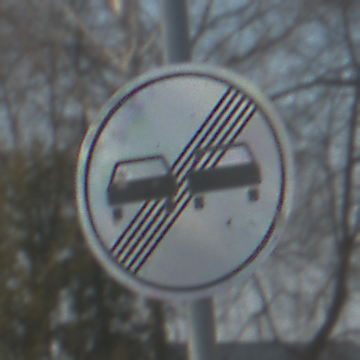
Verkehrszeichen: EndeUeberholverbot
Umgebung: Outdoor, Suburban
Tageszeit: MorningAfternoon
Wetter: PartlyCloudy
Licht: Natural
Jahreszeit: NotSpecified
Kontrast: HighContrast